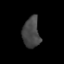
Tissue: lung
Cell type: Epithelial cells
Senescence score: 0.2306
Nuclear area (px): 514
Mean DAPI intensity: 69.29